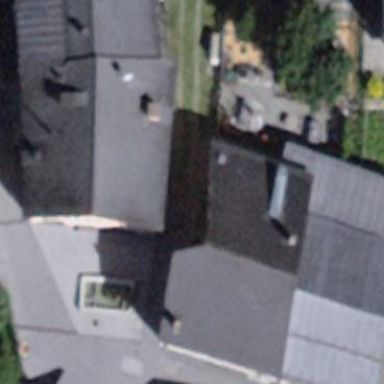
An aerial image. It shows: Building with gabled roof oriented across its structure.